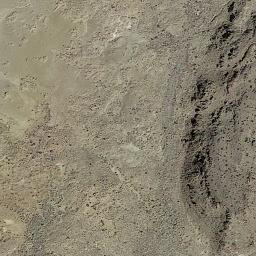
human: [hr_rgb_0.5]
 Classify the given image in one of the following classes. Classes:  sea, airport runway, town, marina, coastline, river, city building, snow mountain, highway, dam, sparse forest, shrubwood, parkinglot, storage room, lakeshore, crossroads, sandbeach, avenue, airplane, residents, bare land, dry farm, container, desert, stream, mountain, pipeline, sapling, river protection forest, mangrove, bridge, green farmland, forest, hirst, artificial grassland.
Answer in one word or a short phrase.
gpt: bare land